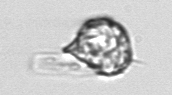
Label: Protoperidinium